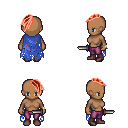
a pixel art fantasy rpg character, female body template, human, dark skin, blue tattered cape, magenta pants, red long mohawk hairstyle, bracelets, maroon shoes, dagger, four views (front, back, left, right), 2x2 character sprite sheet, small pixel art, hard edges, no anti-aliasing